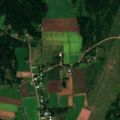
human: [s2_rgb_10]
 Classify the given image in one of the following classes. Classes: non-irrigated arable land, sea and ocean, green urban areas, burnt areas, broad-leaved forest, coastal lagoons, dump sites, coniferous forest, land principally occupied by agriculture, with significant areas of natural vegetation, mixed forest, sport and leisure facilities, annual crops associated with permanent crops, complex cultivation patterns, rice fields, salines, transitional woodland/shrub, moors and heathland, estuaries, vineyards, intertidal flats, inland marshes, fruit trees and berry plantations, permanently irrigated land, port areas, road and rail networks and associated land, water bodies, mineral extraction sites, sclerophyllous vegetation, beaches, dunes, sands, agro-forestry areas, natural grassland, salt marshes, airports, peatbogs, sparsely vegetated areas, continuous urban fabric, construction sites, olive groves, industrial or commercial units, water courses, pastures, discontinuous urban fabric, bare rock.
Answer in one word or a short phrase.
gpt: discontinuous urban fabric, airports, non-irrigated arable land, pastures, coniferous forest, mixed forest, transitional woodland/shrub